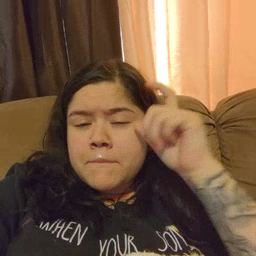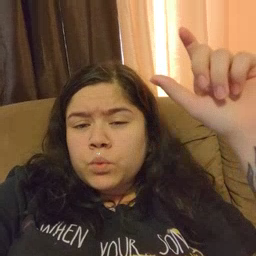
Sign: moon